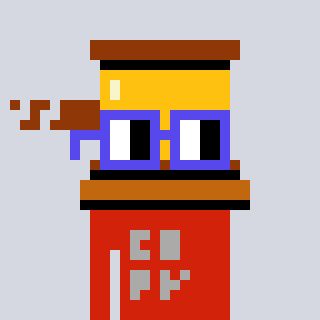
a pixel art character with square blue glasses, a gavel-shaped head and a red-colored body on a cool background